Field crop: maize
Growth stage: 1
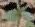
Species: datura